Question: I'm new so please excuse me if this is a dumb question but i can't figure it out.
Question: Write a query that lists the name of Products that appear in more than one Recipe.
These are the tables

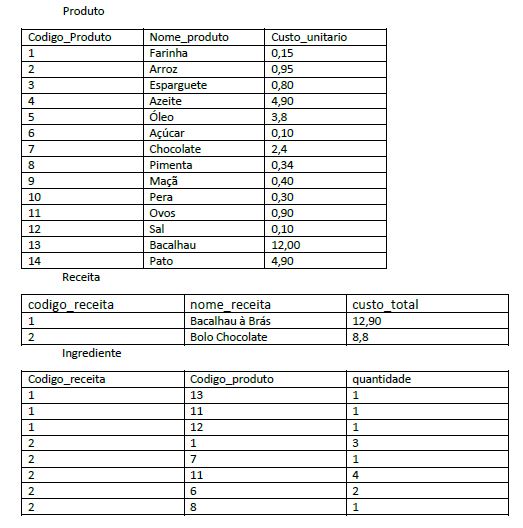
Answer: The simplest solution to this question is to use a 'GROUP BY' expression with a 'HAVING' clause to limit the results to groups that have a count of more than 1
'''
SELECT Nome_produto
FROM Receita
LEFT JOIN Ingrediente ON Receita.Codigo_receita = Ingrediente.Codigo_receita
LEFT JOIN Produto ON Ingrediente.Codigo_produto = Produto.Codigo_produto
GROUP BY Nome_produto
HAVING COUNT(Receita.Codigo_receita) > 1
'''
| Nome_produto |
| ------------ |
| Ovos |
The key to solving an issue like this is to first build the relationship between the entities that the requirement refers to, in this case I'm selecting data 'FROM' the recipe table first, as this is the that the principal predicate must be applied to:
> ...that appear in more than one Recipe.
Once you have a denormalized or table of results, we can apply the with a 'HAVING' clause. 'HAVING' is similar to 'WHERE' except that it is evaluated the grouping and allows us to use the results from in conditional statements.
> 'WHERE' is applied to individual rows and will exclude rows the grouping sets are realized and therefore before are evalutated.
- <URL>